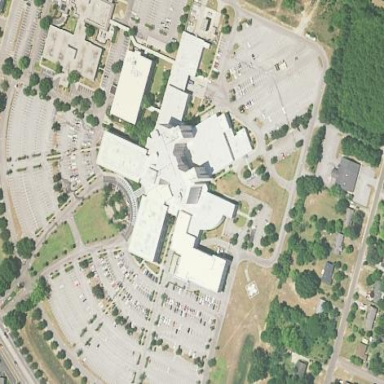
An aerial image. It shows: Hospital providing healthcare services.